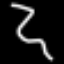
Label: squiggle